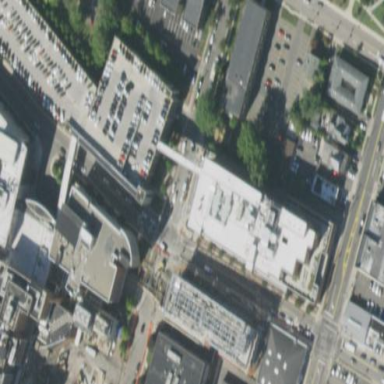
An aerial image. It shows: Hospital building.